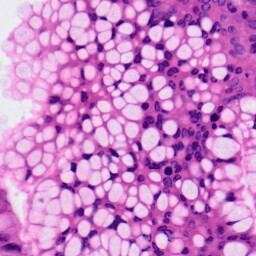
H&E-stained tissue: Colon